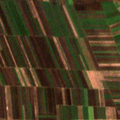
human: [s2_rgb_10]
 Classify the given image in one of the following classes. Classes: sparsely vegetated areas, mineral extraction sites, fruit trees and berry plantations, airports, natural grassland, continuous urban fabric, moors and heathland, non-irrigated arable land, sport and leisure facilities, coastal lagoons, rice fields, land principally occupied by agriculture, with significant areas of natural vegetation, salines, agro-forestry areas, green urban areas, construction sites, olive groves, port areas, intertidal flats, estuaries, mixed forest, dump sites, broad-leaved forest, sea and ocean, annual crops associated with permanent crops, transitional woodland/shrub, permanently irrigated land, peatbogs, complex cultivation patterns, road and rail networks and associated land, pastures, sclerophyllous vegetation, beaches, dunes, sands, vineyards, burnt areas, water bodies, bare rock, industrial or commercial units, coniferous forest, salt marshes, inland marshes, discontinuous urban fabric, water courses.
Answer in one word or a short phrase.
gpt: non-irrigated arable land, land principally occupied by agriculture, with significant areas of natural vegetation